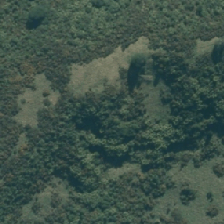
Land cover: grose_broom